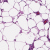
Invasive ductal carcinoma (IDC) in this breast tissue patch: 0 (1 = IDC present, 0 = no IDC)